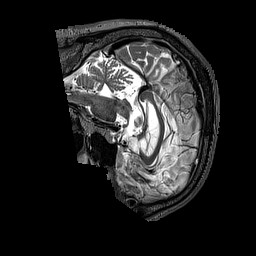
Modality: T2w
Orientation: sagittal
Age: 58
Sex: male
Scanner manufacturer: siemens
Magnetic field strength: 3 T
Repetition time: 3.2 s
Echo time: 0.567 s